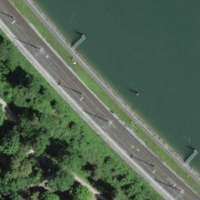
EUNIS habitat code: 15
Species observed at this site:
Carpinus betulus